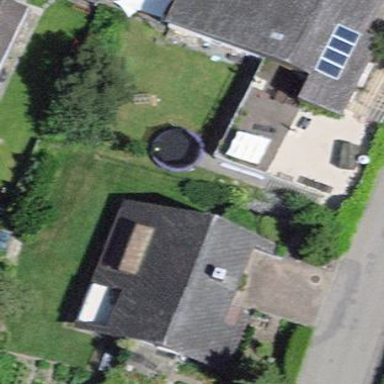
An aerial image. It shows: Simple and straightforward house.